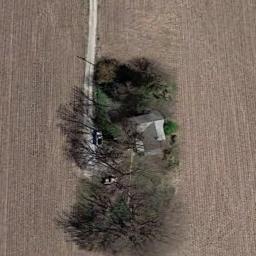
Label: sparse_residential